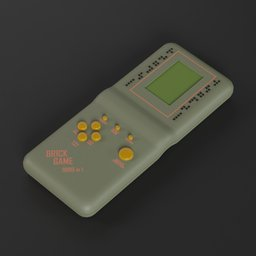
Label: electronics